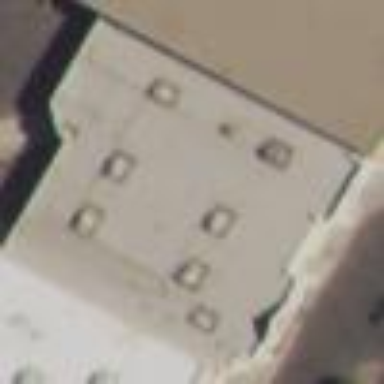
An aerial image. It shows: Building.